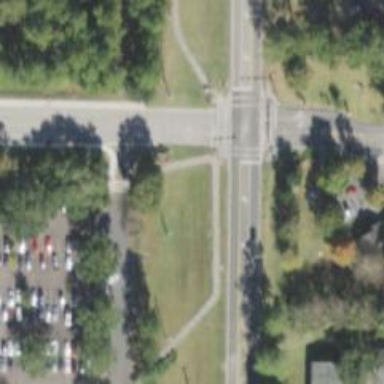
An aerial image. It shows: Crossing point on path.